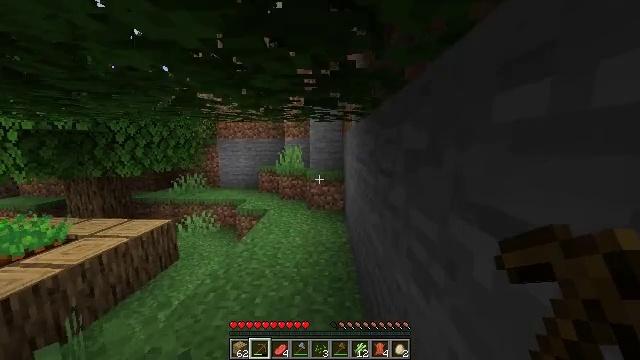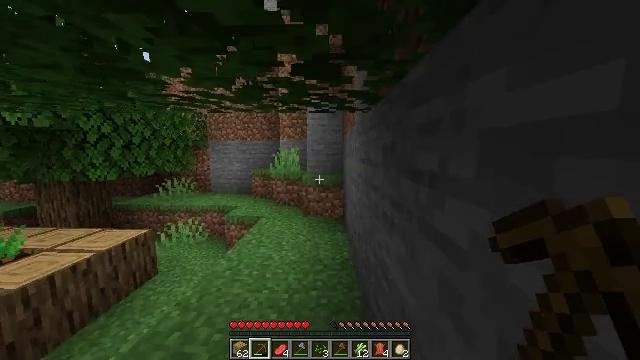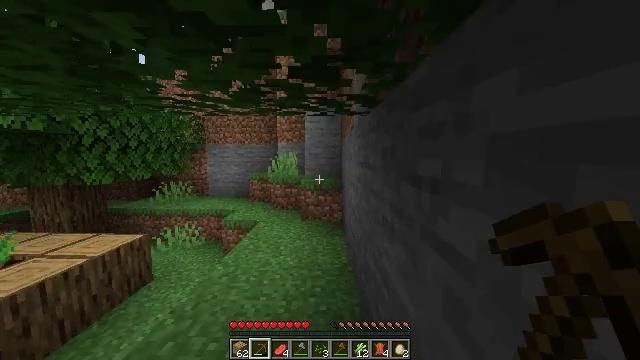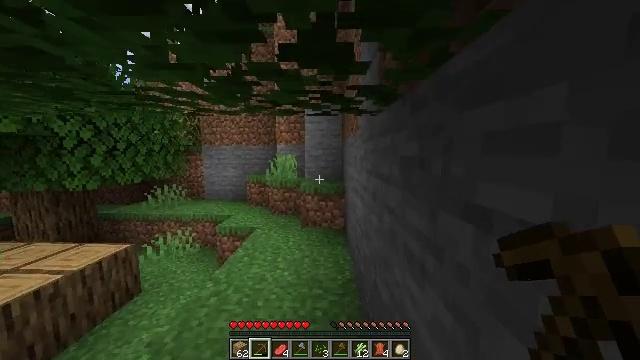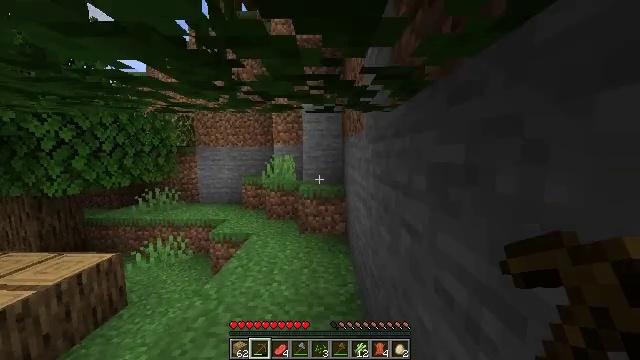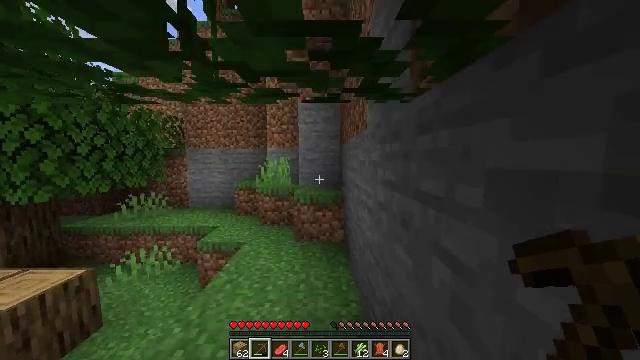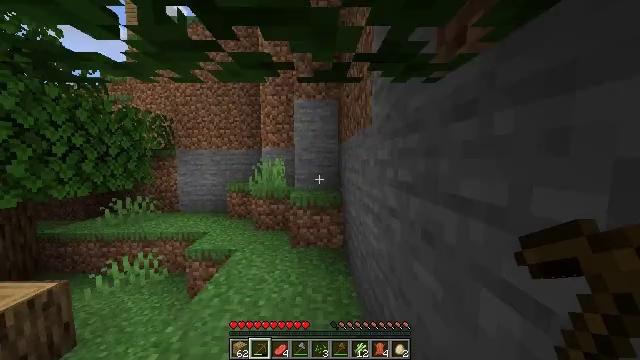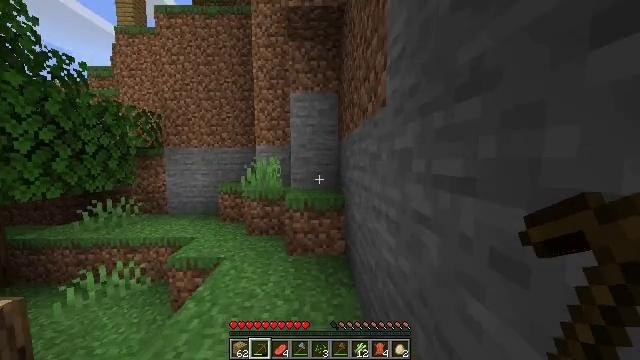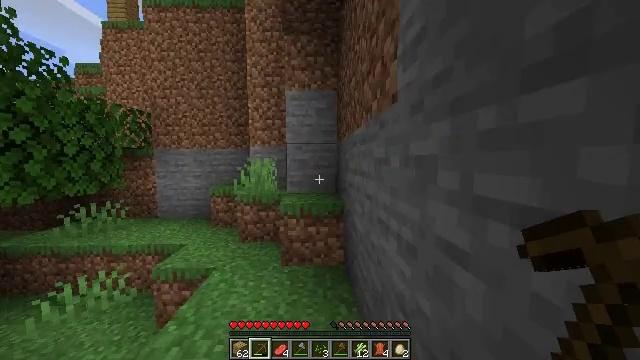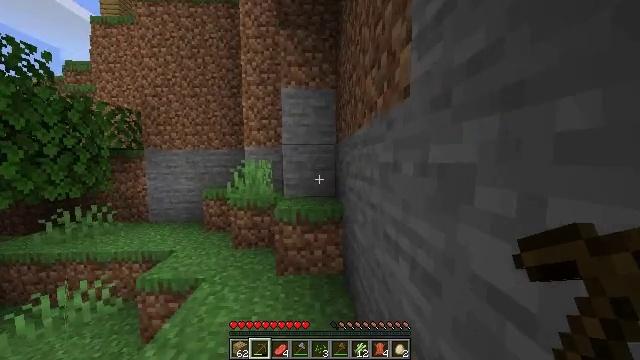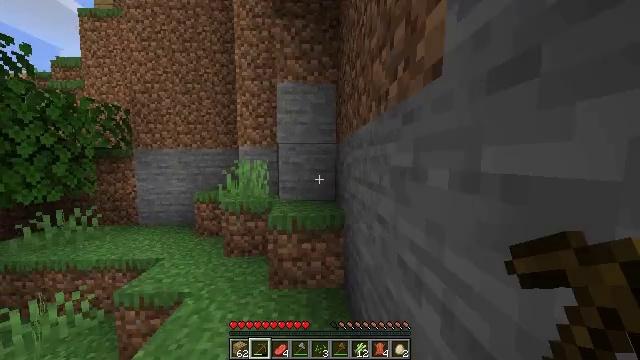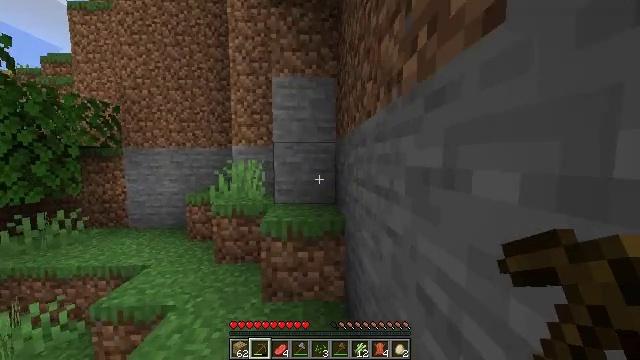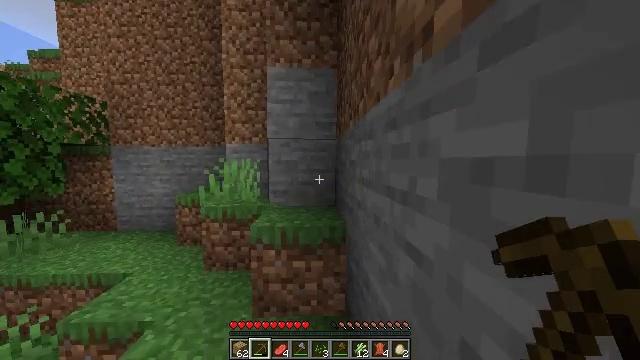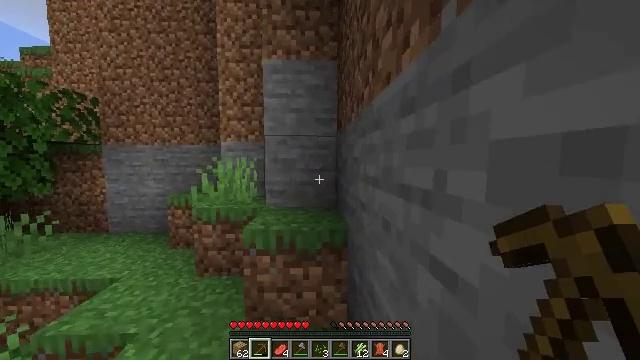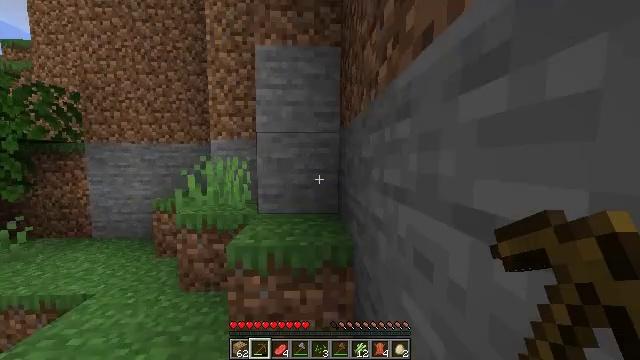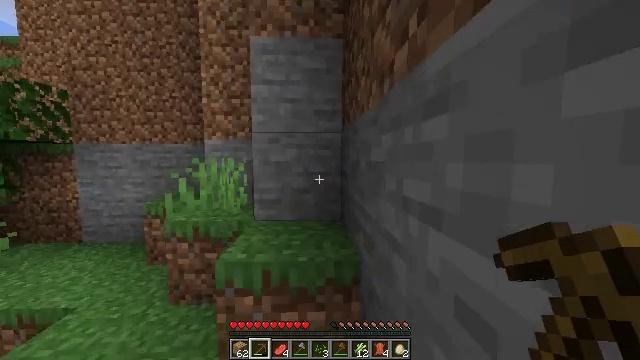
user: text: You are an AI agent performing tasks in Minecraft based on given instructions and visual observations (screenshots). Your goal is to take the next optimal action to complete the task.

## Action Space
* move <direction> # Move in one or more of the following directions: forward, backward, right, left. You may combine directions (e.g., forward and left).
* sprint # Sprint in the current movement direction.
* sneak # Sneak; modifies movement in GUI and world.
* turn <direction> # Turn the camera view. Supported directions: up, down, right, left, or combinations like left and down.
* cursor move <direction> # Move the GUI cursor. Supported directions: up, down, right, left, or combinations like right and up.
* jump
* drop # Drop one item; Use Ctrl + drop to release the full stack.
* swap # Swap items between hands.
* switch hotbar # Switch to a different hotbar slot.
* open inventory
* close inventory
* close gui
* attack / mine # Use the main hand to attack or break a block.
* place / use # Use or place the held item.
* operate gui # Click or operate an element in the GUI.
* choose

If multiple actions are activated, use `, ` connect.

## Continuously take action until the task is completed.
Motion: motion action
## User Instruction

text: Gather oak leaves by attacking.
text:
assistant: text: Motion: move forward, sprint
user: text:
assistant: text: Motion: move forward, sprint
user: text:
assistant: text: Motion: move forward, sprint
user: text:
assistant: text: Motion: move forward, sprint
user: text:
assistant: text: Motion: move forward, sprint, turn right
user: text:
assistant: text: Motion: move forward, sprint, turn right
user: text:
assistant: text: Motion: move forward, sprint
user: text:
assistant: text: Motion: move forward, sprint
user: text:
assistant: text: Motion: move forward, sprint
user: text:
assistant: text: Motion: move forward, sprint
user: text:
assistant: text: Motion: move forward, sprint
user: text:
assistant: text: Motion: move forward, sprint
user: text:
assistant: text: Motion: move forward, sprint
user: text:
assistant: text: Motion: move forward, sprint
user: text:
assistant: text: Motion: move forward, sprint
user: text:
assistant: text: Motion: move forward, sprint
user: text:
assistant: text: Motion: move forward, sprint
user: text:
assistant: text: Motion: move forward, sprint
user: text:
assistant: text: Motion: move forward, sprint, turn left
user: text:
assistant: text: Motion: move forward, sprint, turn left
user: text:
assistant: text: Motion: move forward, sprint
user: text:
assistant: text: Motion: move forward, sprint, turn left
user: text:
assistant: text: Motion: move forward, sprint, turn left
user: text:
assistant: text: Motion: move forward, sprint, turn left
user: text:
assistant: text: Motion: move forward, sprint, turn left
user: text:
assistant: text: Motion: move forward, sprint, turn left
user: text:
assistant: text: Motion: move forward, sprint
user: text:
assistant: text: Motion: move forward, sprint
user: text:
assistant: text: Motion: move forward, sprint
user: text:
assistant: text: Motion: move forward, sprint